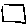
Label: square